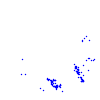
Particle: proton